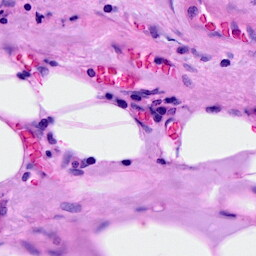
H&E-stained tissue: Breast